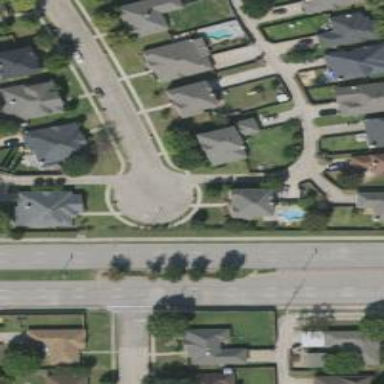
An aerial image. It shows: Circle designated as turning point on the road.